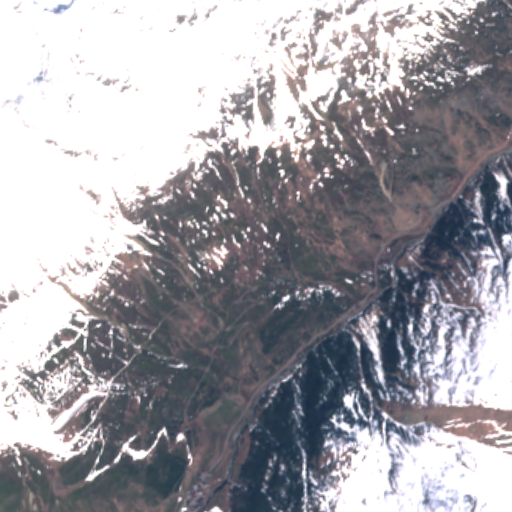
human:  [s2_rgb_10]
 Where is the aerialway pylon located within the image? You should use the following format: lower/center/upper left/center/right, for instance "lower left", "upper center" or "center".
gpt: The aerialway pylon is located in the lower left of the image.
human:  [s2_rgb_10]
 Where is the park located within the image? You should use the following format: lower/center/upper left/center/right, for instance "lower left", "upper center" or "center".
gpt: The park is located in the lower center of the image.
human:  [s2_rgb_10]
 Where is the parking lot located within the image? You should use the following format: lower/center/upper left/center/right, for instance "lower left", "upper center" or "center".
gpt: The parking lot is located in the lower center of the image.
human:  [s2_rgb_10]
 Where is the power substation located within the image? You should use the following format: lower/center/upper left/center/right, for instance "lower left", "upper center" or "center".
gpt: The power substation is located in the lower center of the image.
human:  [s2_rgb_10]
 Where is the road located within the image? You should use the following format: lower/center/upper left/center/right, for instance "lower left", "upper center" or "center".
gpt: There is no road in the image.